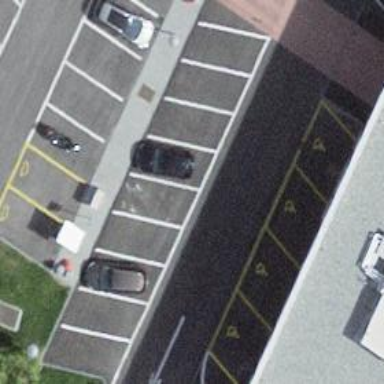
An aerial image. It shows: Charging station.